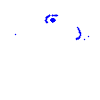
Particle: kaon